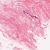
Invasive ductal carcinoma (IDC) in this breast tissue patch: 0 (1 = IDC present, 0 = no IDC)